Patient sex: M
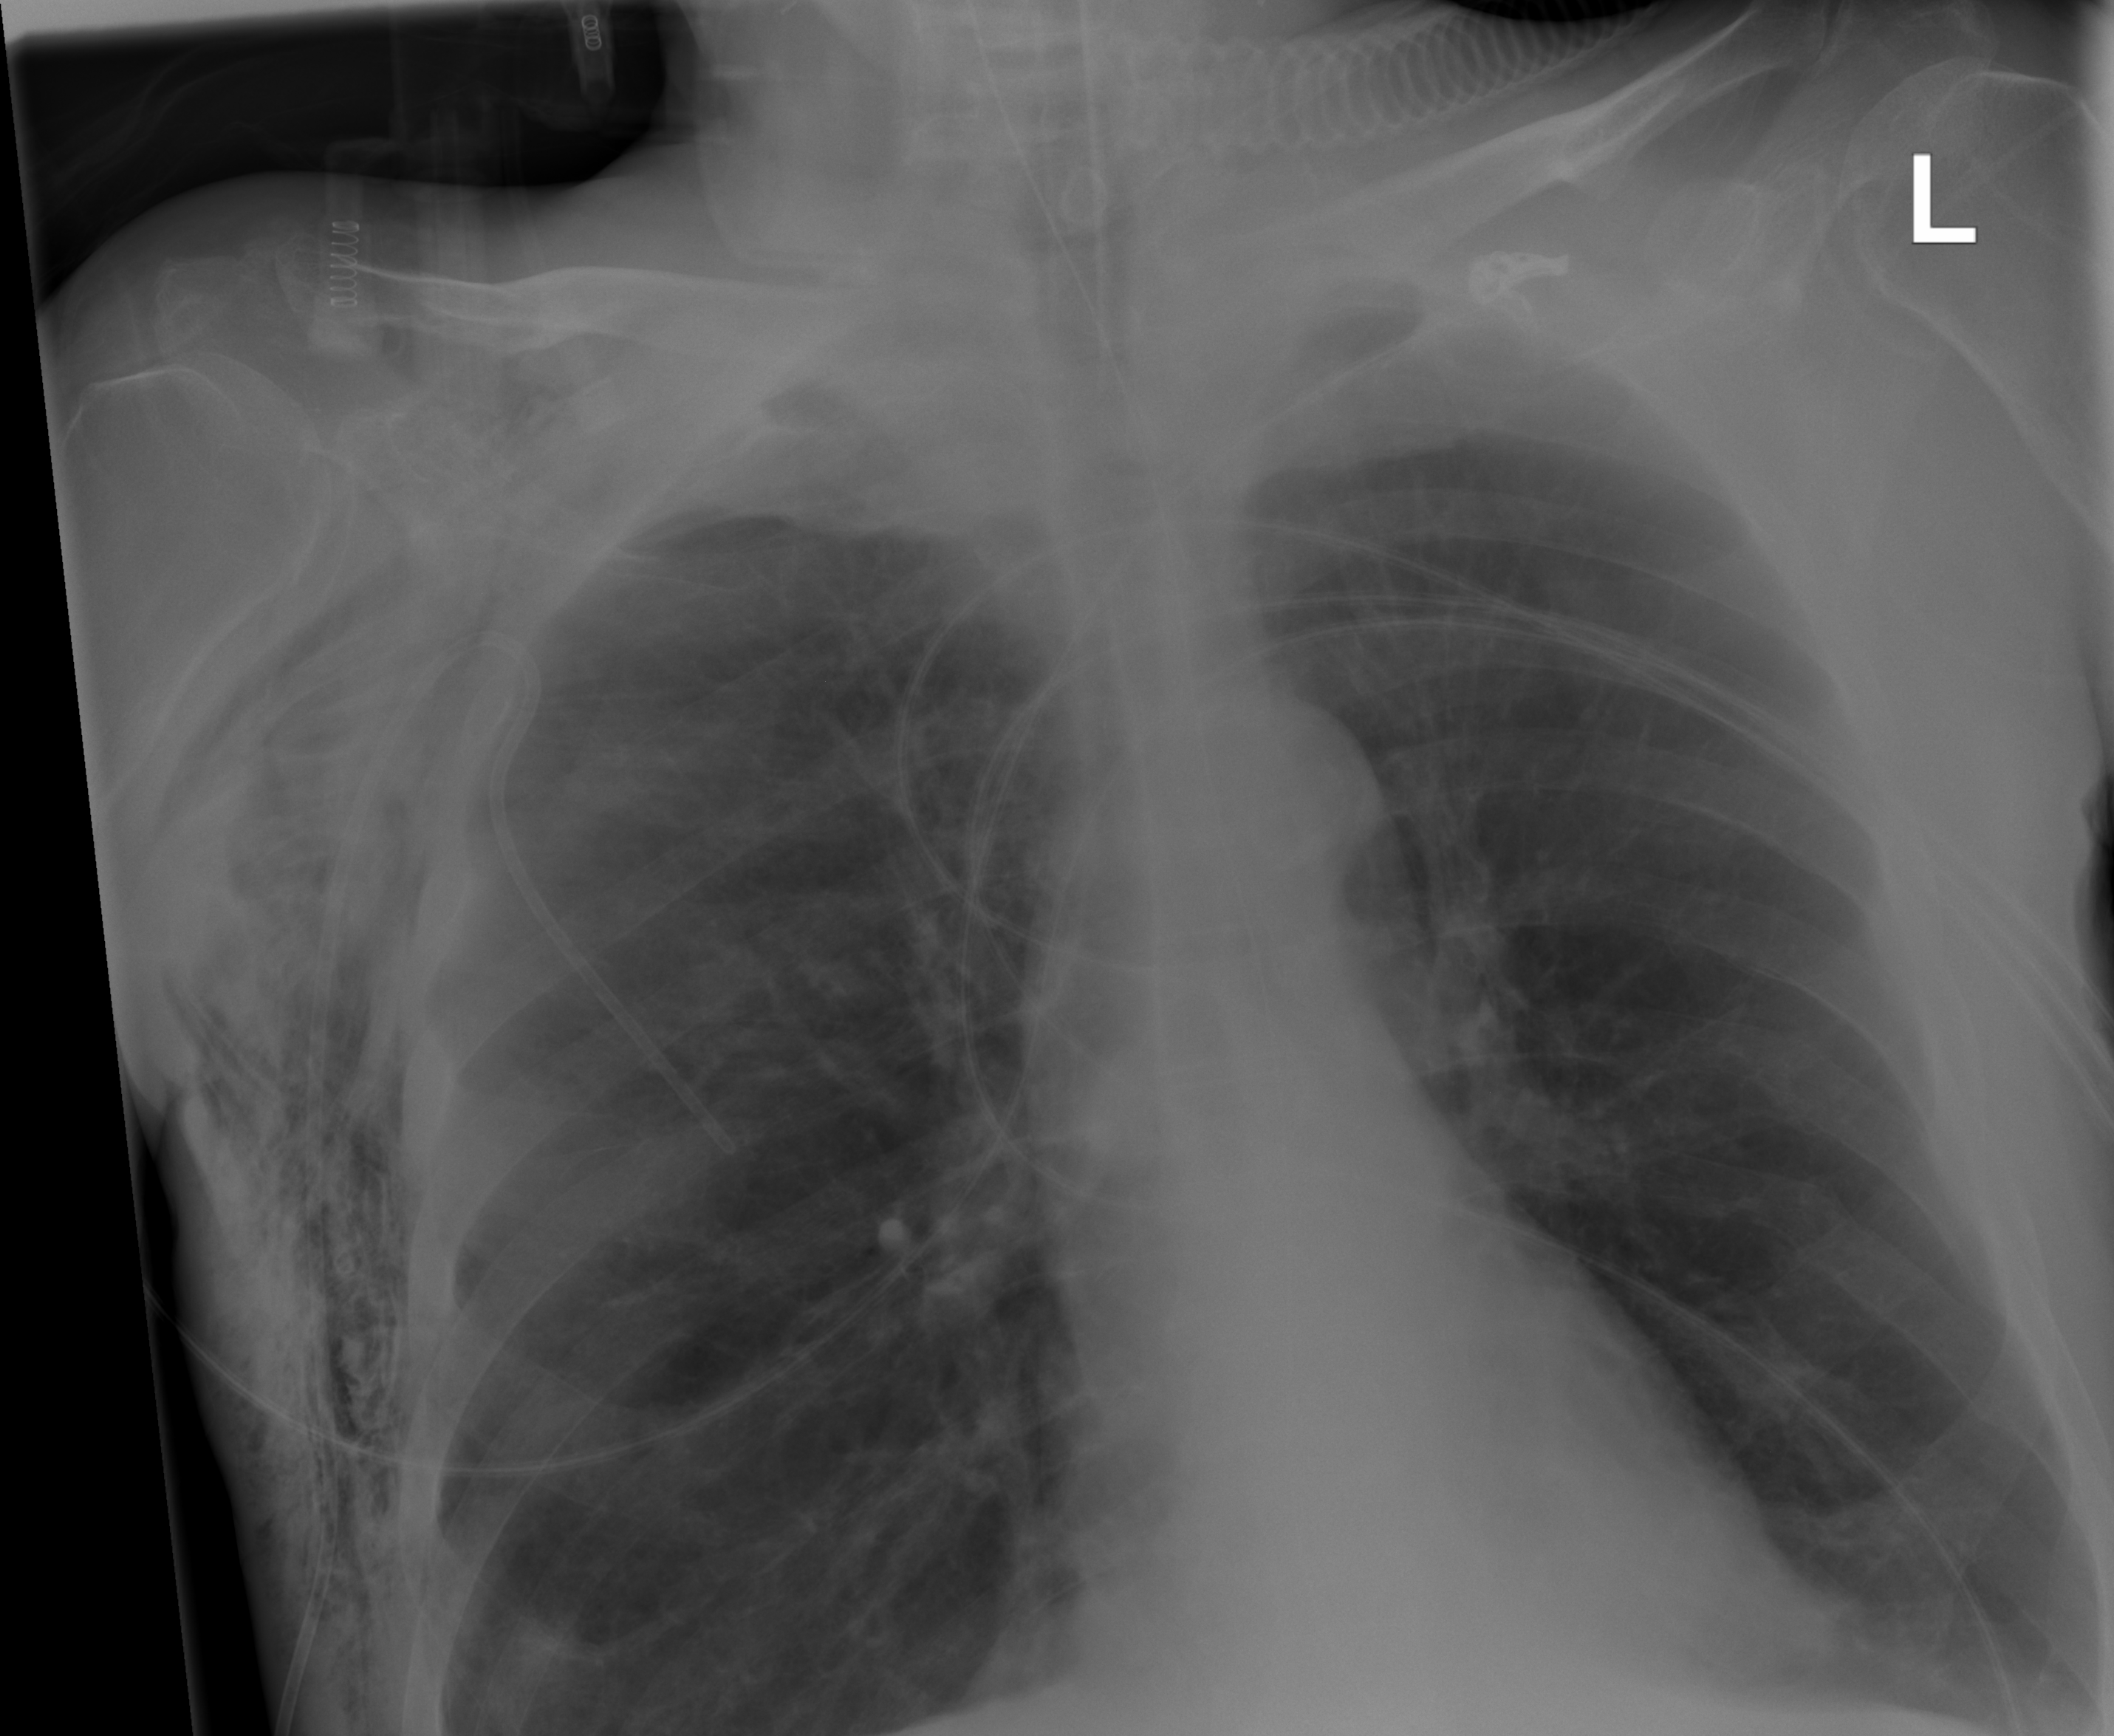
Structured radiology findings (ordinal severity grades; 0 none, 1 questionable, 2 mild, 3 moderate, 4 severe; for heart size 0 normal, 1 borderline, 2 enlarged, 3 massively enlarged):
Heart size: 0
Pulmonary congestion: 0
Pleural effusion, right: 0
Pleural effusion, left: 2
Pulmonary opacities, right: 0
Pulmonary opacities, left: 0
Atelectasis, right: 0
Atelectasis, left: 2